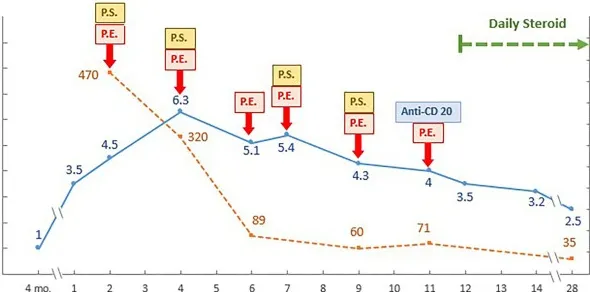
Time and therapeutic course of anti-neutrophil cytoplasmic antibody-associated vasculitis with rapidly progressive glomerulonephritis following COVID-19 vaccination. PE, plasma exchange; P. S. , pulse steroid; ANCA, anti-neutrophil cytoplasmic antibody; Anti-MPO, anti-myeloperoxidase-O, mo. , month. Daily pulse steroid dosage: intravenous methylprednisolone 1,000 mg daily in the first course, then 500 mg daily in the following three courses.
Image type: pathology (immunostaining)